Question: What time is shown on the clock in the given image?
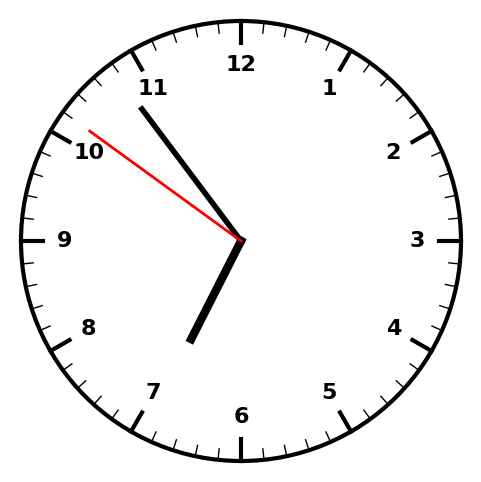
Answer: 06:53:51